Question: I'd like to recreate a folder hierarchy like in this example (from <URL>:

The problem is I cannot understand how to create additional root-level folders, like those and in the picture above, to put new child branches into. The 'New Folder' command option becomes available only at levels beneath root-level branches.
How to create new root folders in a Team Project source control ?
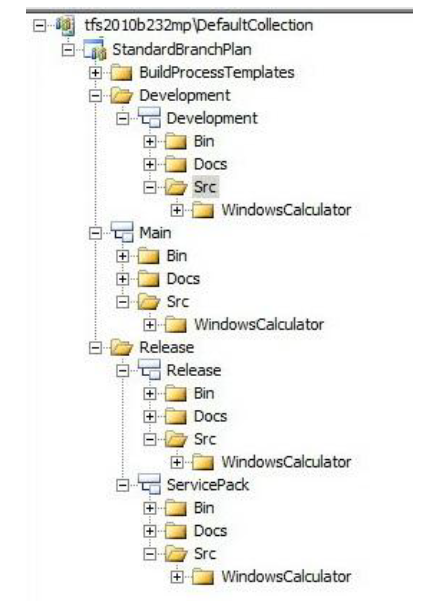
Answer: Make sure that your workspace maps at the Team Project level ("StandardBranchPlan" in the picture). I just tried this, and found that "New Folder" does not appear if I have the wrong workspace selected, but once I select a workspace that maps the folder under which I want to create a new folder, "New Folder" became enabled.